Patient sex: M
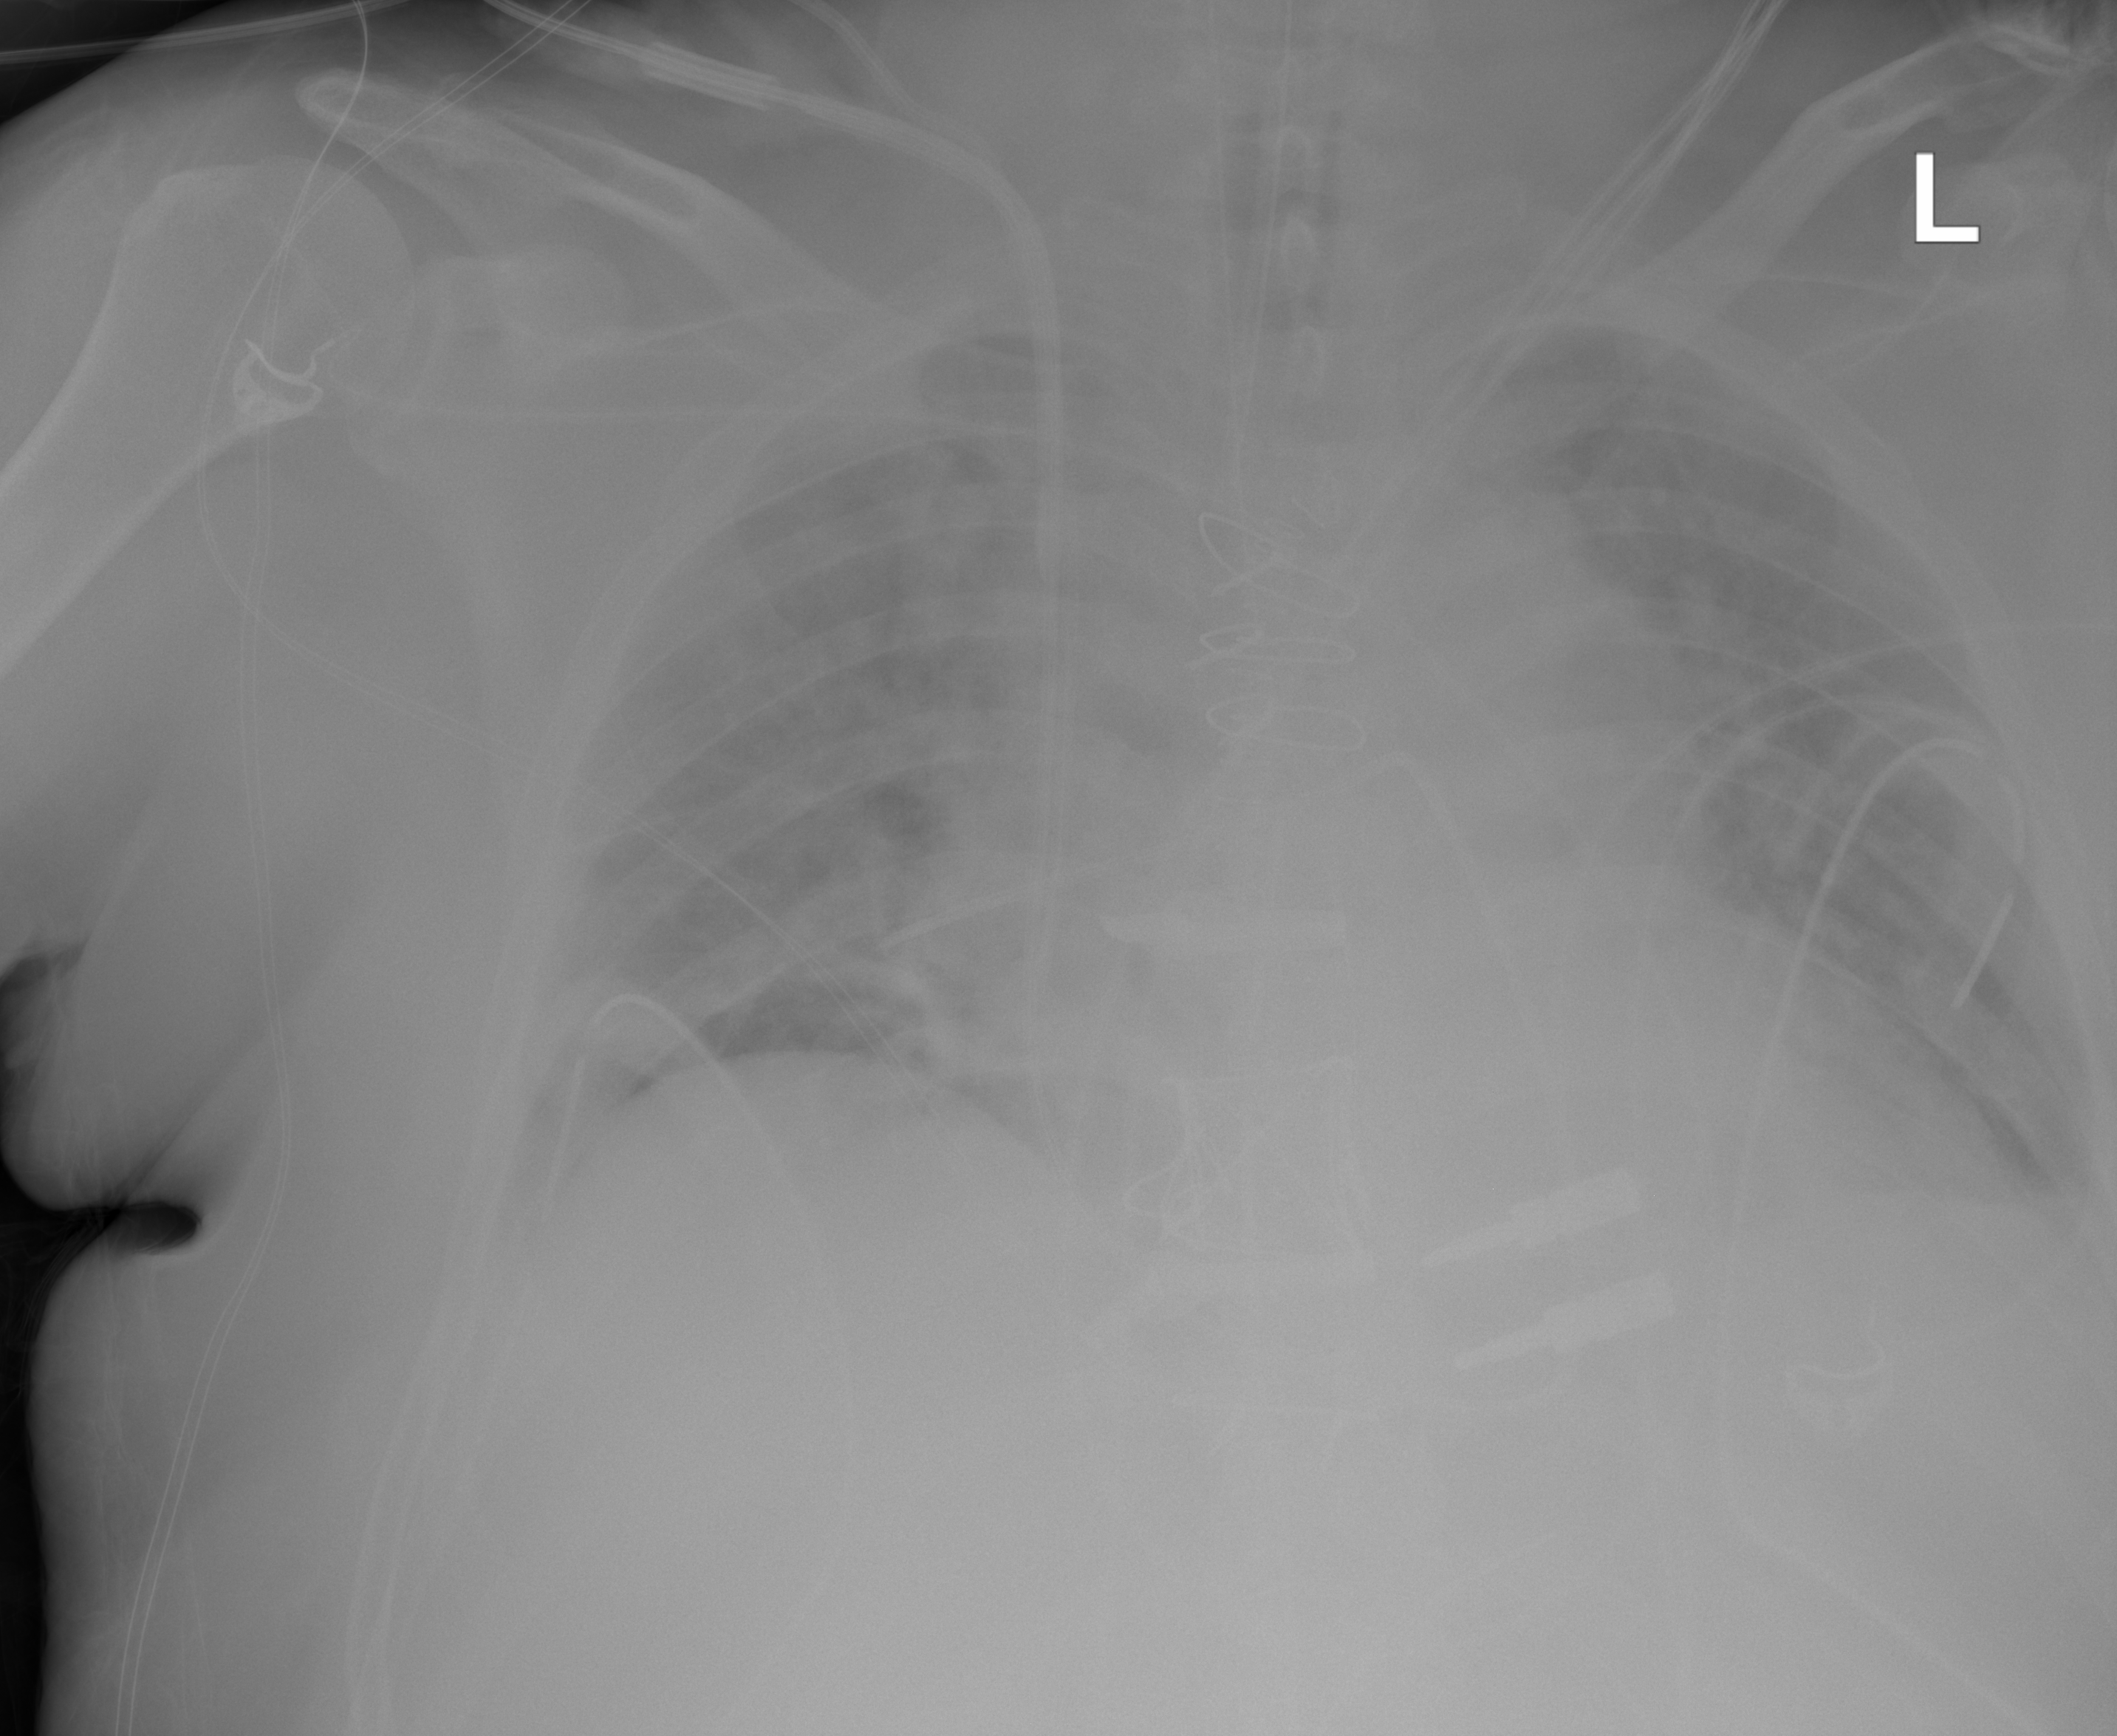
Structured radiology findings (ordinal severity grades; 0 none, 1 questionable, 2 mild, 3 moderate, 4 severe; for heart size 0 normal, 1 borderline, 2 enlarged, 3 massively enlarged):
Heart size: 1
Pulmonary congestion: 3
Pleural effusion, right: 0
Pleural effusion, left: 0
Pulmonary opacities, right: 2
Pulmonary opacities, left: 1
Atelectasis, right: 3
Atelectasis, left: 0